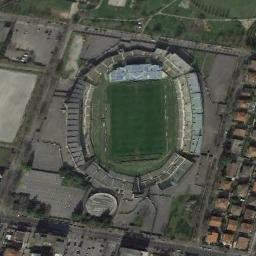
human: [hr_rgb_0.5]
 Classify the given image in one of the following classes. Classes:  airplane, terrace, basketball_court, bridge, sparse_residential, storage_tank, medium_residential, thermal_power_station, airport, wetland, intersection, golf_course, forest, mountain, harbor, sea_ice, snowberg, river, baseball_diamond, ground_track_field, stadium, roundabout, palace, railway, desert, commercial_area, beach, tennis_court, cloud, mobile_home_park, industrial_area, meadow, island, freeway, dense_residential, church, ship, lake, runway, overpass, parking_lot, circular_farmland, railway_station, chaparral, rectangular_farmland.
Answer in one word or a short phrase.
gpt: stadium